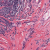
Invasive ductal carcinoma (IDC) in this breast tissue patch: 0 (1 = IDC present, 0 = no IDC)